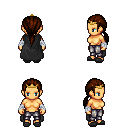
a pixel art fantasy rpg character, female body template, human, tanned skin, black cape, metal pants, brown ponytail hairstyle, gold tiara, white cloth bandages, gray slippers, four views (front, back, left, right), 2x2 character sprite sheet, small pixel art, hard edges, no anti-aliasing